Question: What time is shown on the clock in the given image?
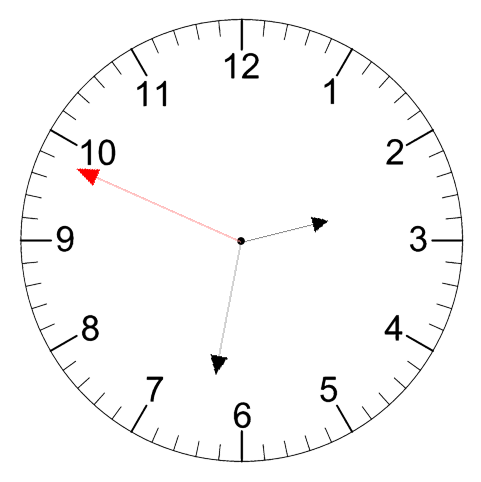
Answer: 02:31:49